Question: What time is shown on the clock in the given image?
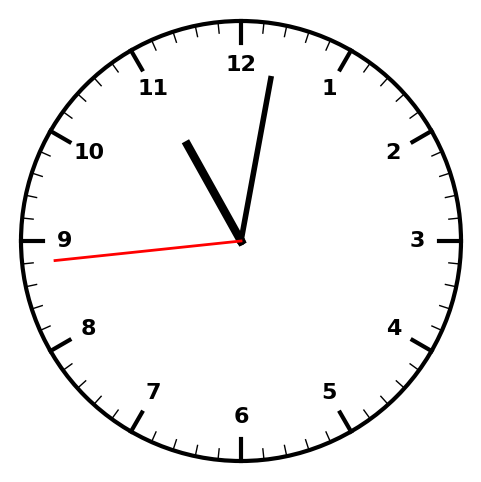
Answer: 11:01:44